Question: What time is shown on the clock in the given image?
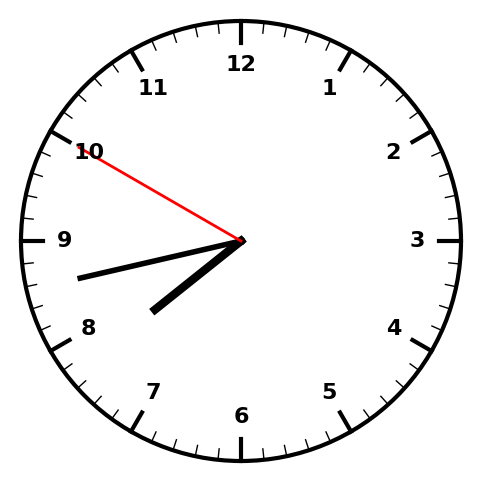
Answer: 07:42:50